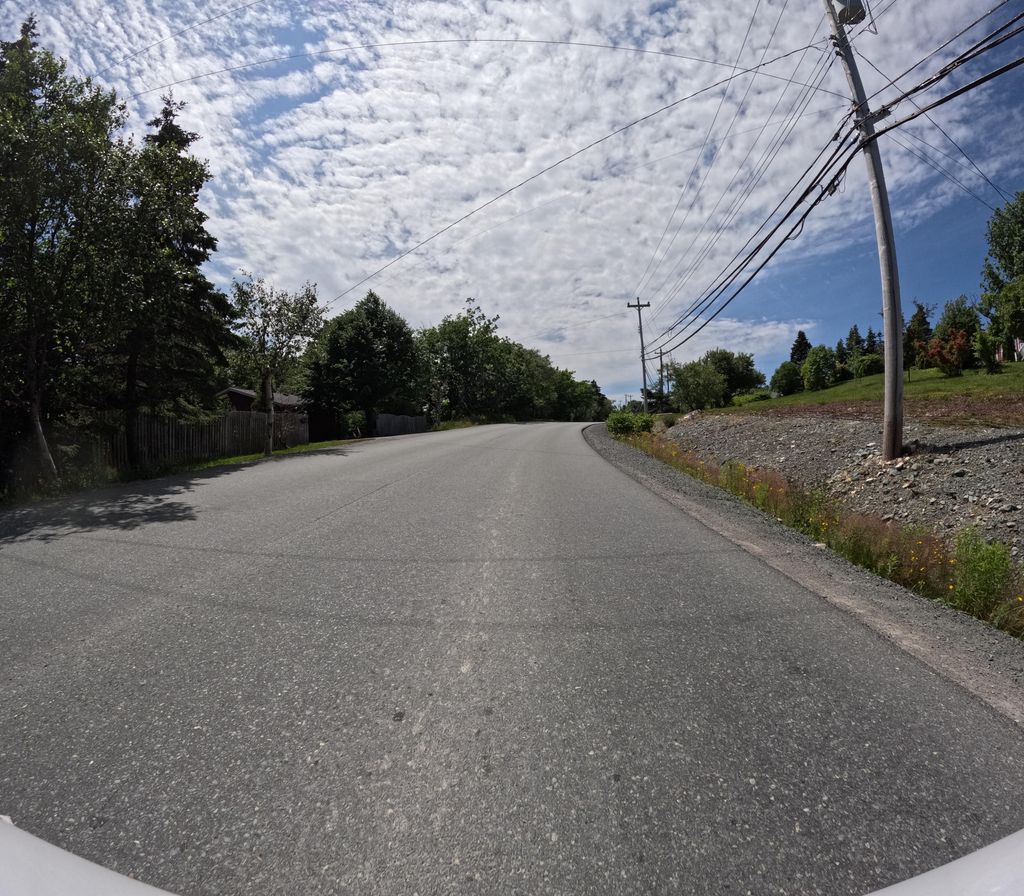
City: st_johns